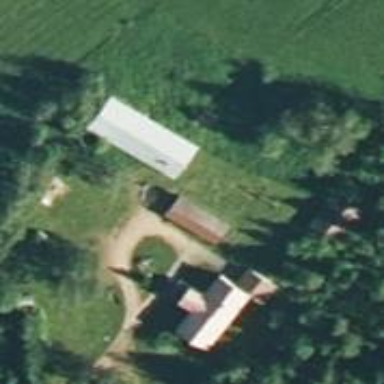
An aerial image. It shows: Farmyard area.